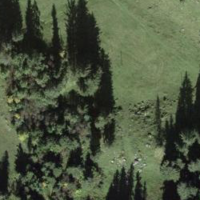
EUNIS habitat code: 23
Species observed at this site:
Lycaena phlaeas